Interaction volume radius: 5 \u00c5
Interaction volume height: 45 \u00c5
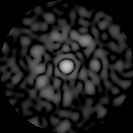
Disorder parameter: 0.7919